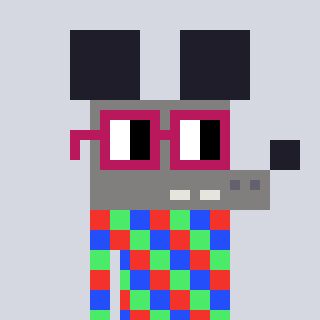
a pixel art character with square dark red glasses, a mouse-shaped head and a teal-colored body on a cool background